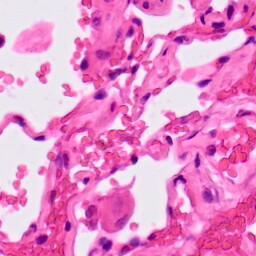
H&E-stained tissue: Lung